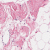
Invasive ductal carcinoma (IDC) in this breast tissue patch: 0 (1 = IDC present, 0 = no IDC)